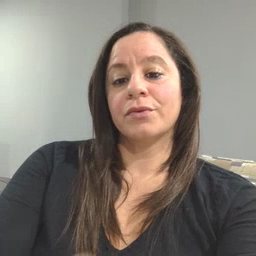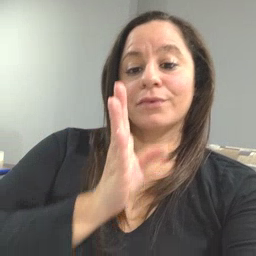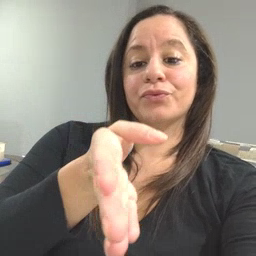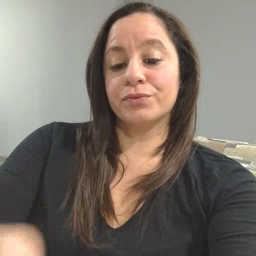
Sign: after